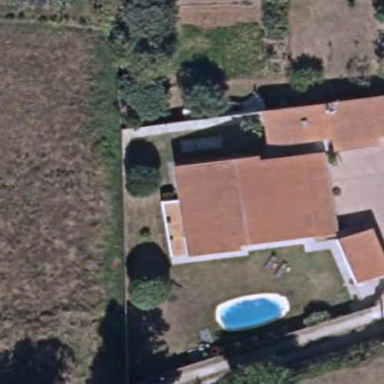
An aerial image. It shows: Simple house.